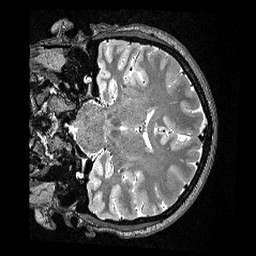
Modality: T2w
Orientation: coronal
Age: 27
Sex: male
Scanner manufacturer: siemens
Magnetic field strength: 3 T
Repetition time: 3.2 s
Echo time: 0.479 s